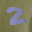
Label: 2